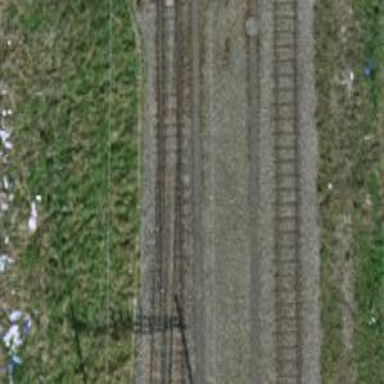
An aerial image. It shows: Railway siding with one electrified track and contact line for powering the train.